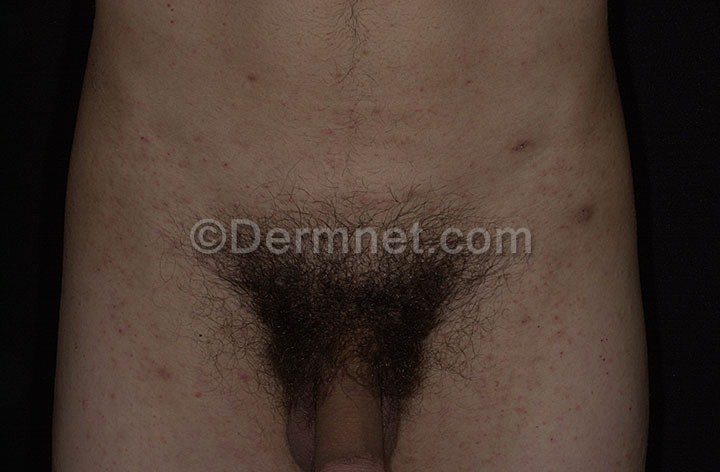
Disease: Scabies Lyme Disease and other Infestations and Bites